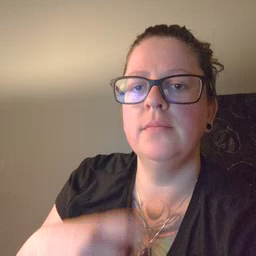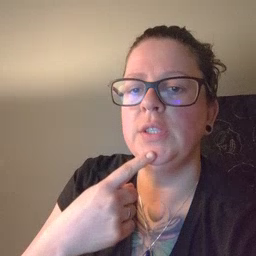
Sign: chin